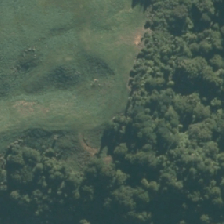
Land cover: high_producing_grassland